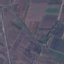
Land use / land cover class: PermanentCrop